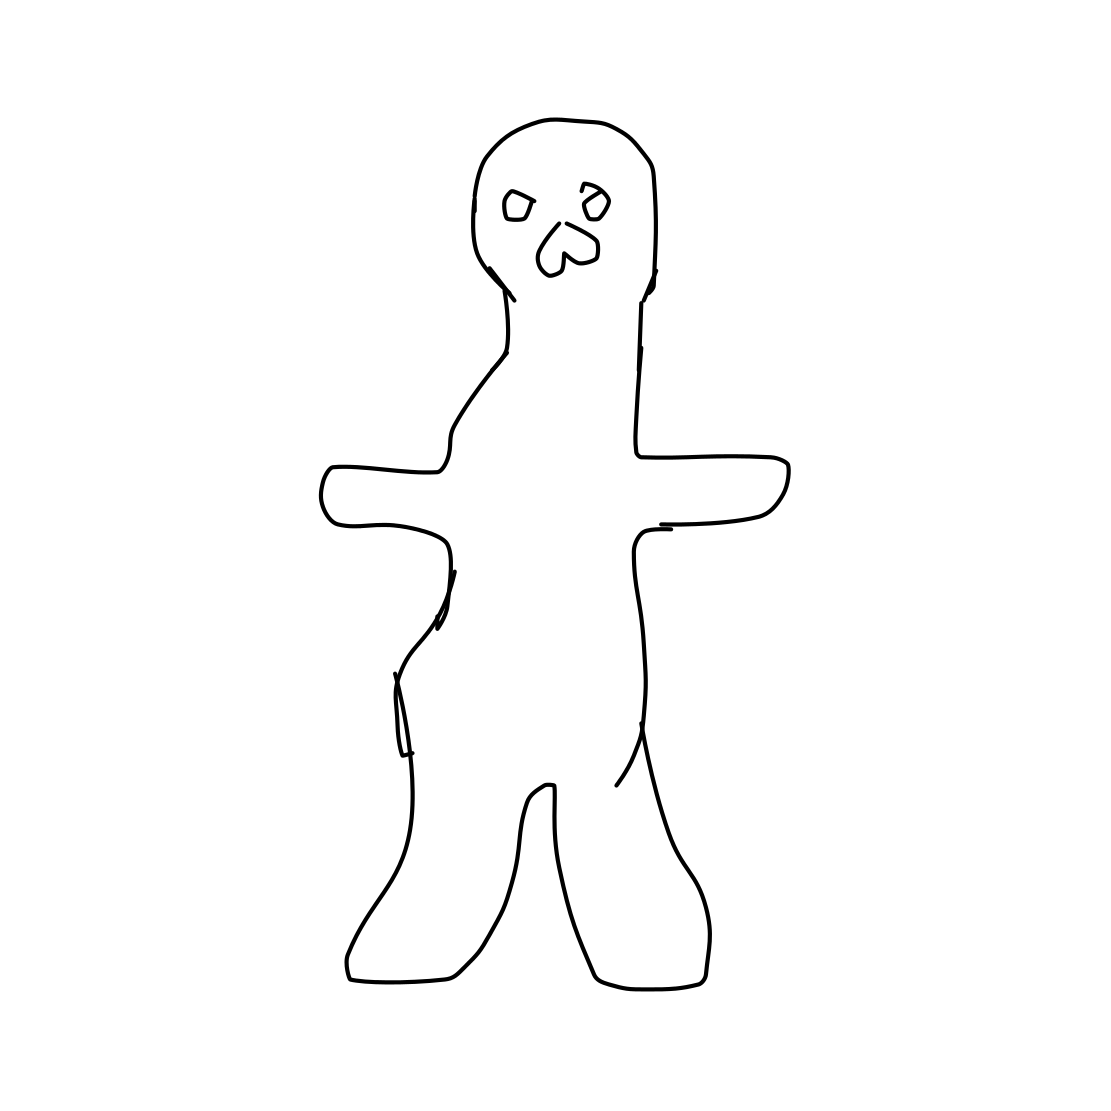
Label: bear (animal)